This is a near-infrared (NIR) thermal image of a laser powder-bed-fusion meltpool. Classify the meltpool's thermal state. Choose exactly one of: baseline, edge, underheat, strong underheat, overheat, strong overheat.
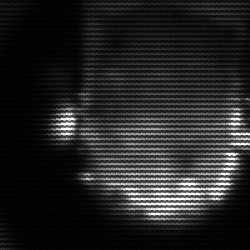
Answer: baseline